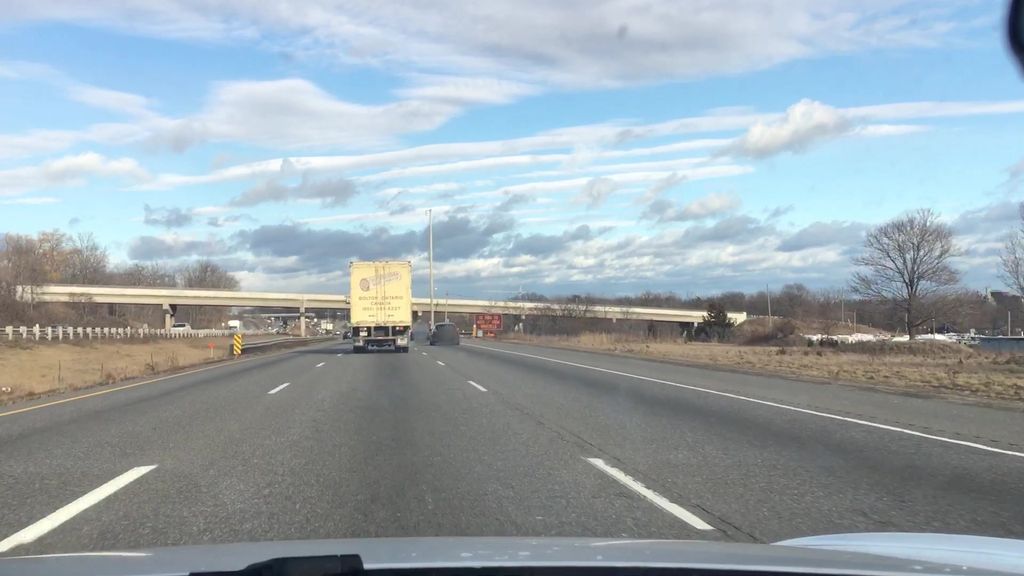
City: hamilton